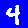
Digit: 4